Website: bh-photo
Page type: receipt
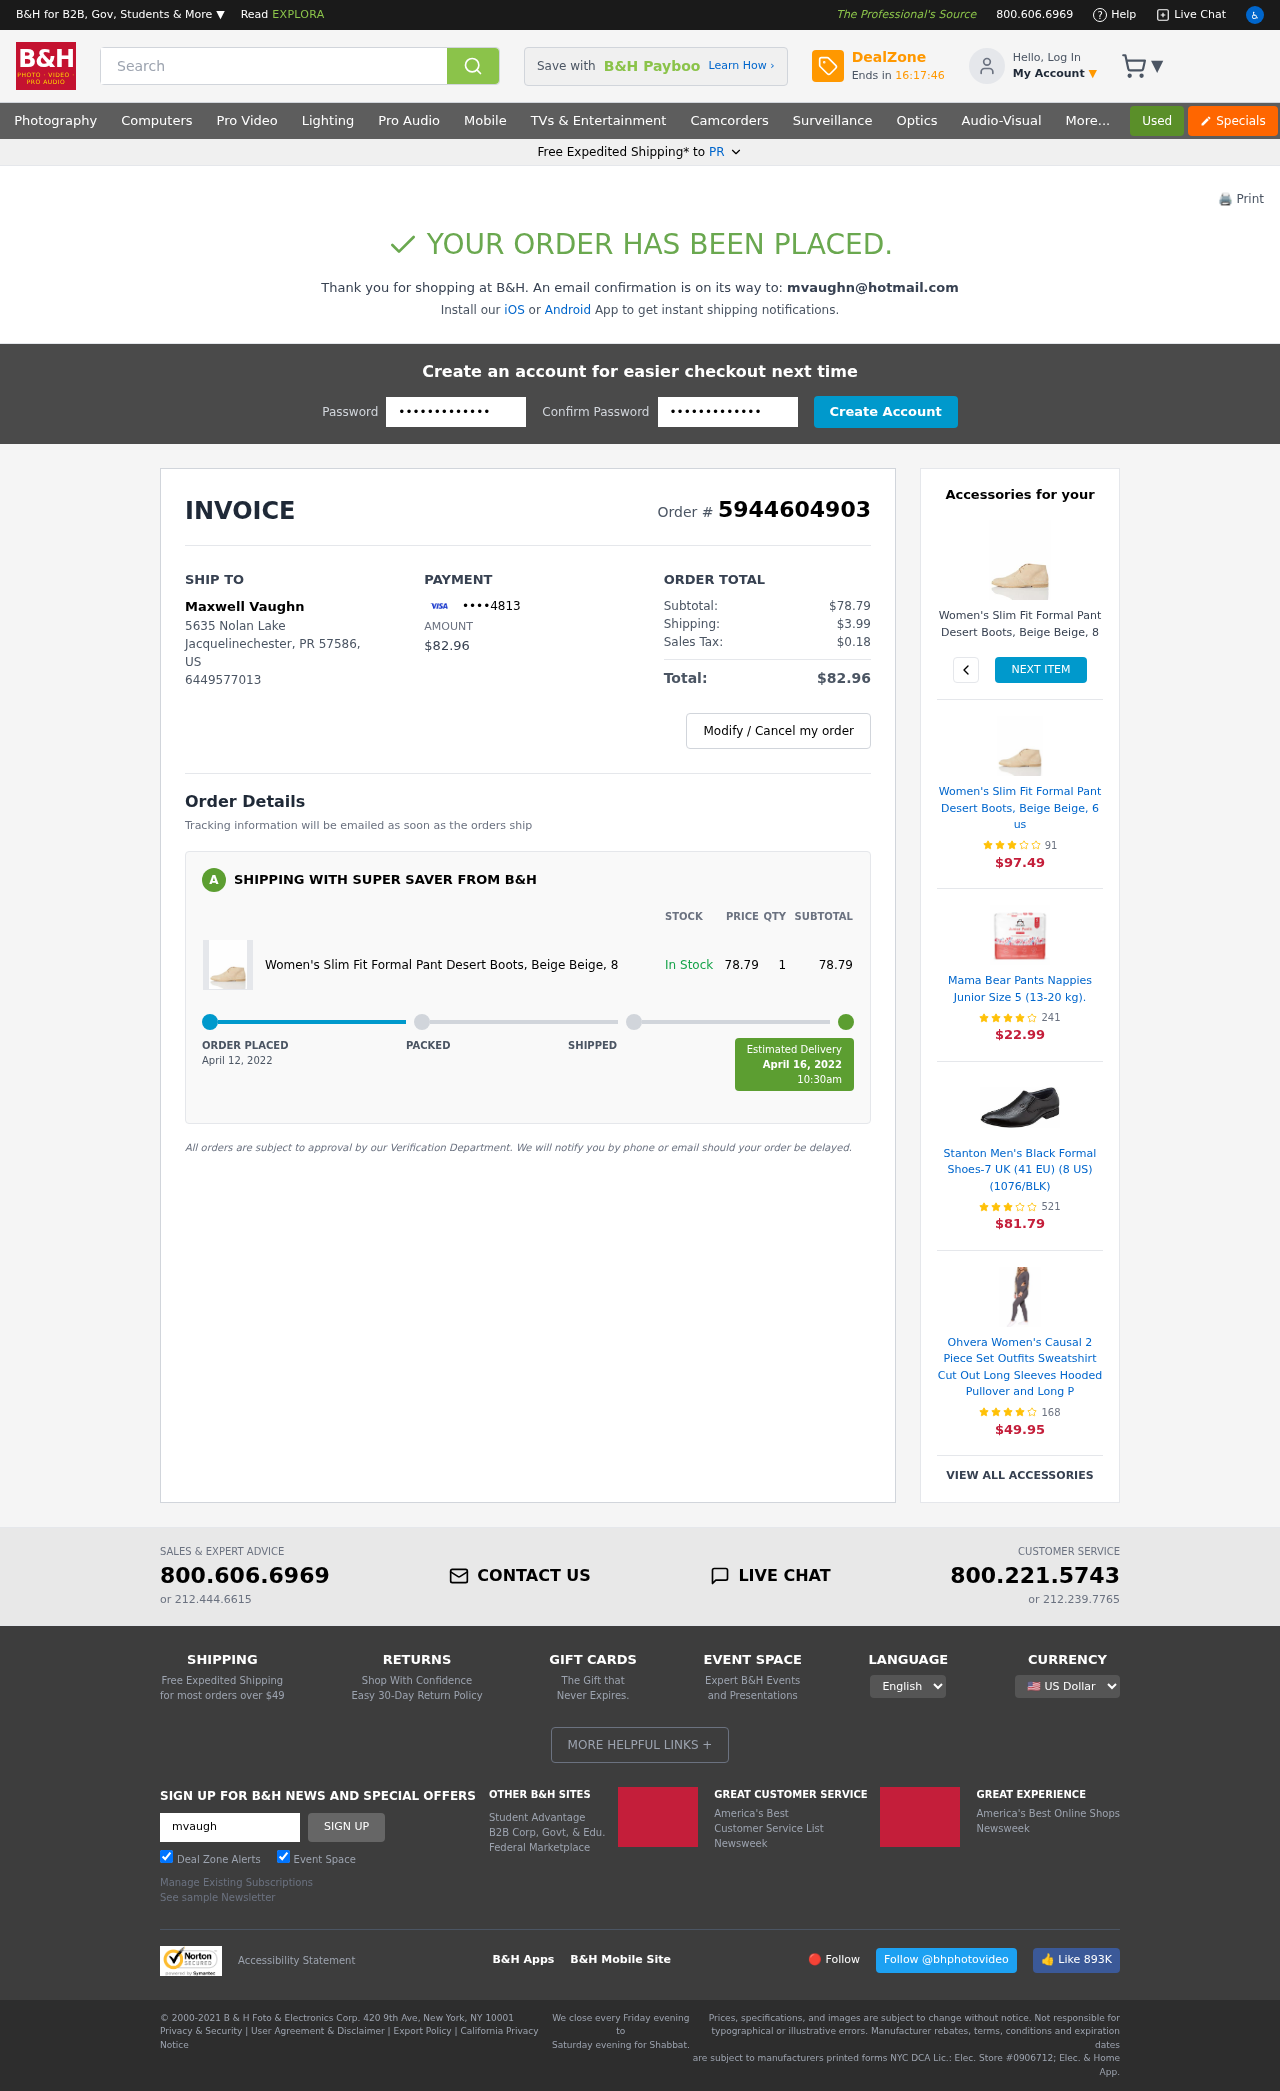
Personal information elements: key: PII_CARD_LAST4
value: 4813
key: PII_CITY
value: Jacquelinechester
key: PII_EMAIL
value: mvaughn@hotmail.com
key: PII_FULLNAME
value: Maxwell Vaughn
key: PII_PHONE
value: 6449577013
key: PII_POSTCODE
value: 57586
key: PII_STATE
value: PR
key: PII_STATE_ABBR
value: PR
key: PII_STREET
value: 5635 Nolan Lake
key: PII_COUNTRY_CODE
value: US
Product elements: key: PRODUCT1_NAME
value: Women's Slim Fit Formal Pant Desert Boots, Beige Beige, 8
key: PRODUCT1_PRICE
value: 78.79
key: PRODUCT1_QUANTITY
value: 1
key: PRODUCT1_NAME2
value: Women's Slim Fit Formal Pant Desert Boots, Beige Beige, 8
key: PRODUCT2_NAME
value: Women's Slim Fit Formal Pant Desert Boots, Beige Beige, 6 us
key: PRODUCT2_NUM_RATINGS
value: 91
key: PRODUCT2_PRICE
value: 97.49
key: PRODUCT3_NAME
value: Mama Bear Pants Nappies Junior Size 5 (13-20 kg).
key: PRODUCT3_NUM_RATINGS
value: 241
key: PRODUCT3_PRICE
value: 22.99
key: PRODUCT4_NAME
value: Stanton Men's Black Formal Shoes-7 UK (41 EU) (8 US) (1076/BLK)
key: PRODUCT4_NUM_RATINGS
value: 521
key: PRODUCT4_PRICE
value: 81.79
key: PRODUCT5_NAME
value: Ohvera Women's Causal 2 Piece Set Outfits Sweatshirt Cut Out Long Sleeves Hooded Pullover and Long P
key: PRODUCT5_NUM_RATINGS
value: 168
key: PRODUCT5_PRICE
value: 49.95
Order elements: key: ORDER_ID
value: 5944604903
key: ORDER_TOTAL
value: $82.96
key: ORDER_SUBTOTAL
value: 78.79
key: ORDER_SUBTOTAL
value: $78.79
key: ORDER_SHIPPING_COST
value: $3.99
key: ORDER_TAX
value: $0.18
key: ORDER_DATE
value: April 12, 2022
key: ORDER_DELIVERY_DATE
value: April 16, 2022
Search elements: key: HEADER_SEARCH
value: Search